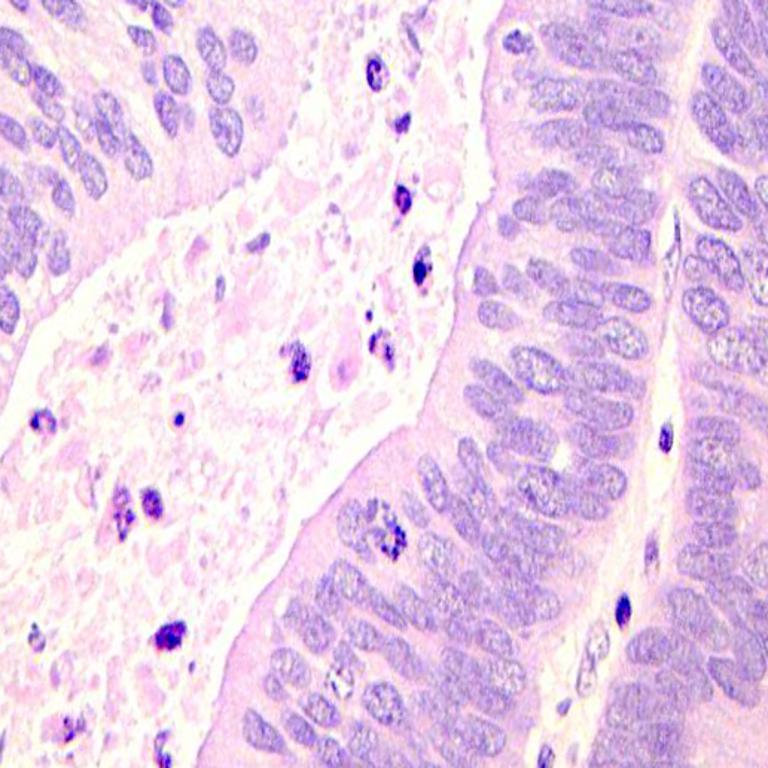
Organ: colon
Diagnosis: adenocarcinomas